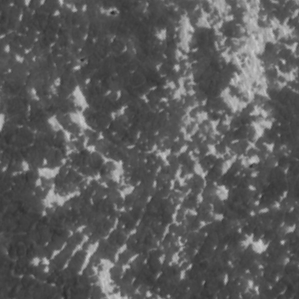
Label: frost